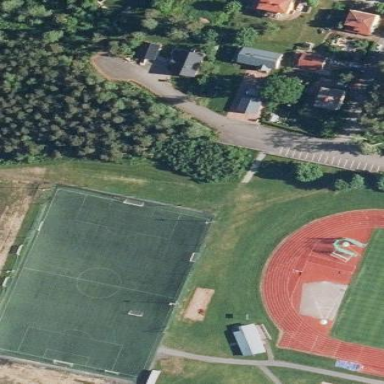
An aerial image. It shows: Soccer pitch for leisure land activities.